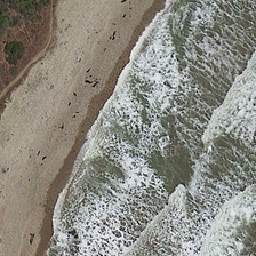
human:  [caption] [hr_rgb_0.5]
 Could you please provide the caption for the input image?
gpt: a narrow beach between some trees and the sea with roaring waves .

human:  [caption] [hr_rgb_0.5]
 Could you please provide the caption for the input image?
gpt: A series of waves poured onto the beach.

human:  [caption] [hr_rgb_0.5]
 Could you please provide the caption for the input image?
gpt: A series of waves surged onto the beach.

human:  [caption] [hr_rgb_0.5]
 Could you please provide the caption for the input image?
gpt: fury white spoondrift pats the bank and there are woods inside the beach .

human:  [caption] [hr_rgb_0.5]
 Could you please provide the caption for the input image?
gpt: three lines of white waves in ocean are near a yellow beach and some green trees .